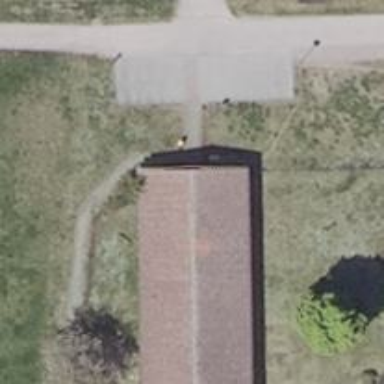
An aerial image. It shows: Kindergarten.